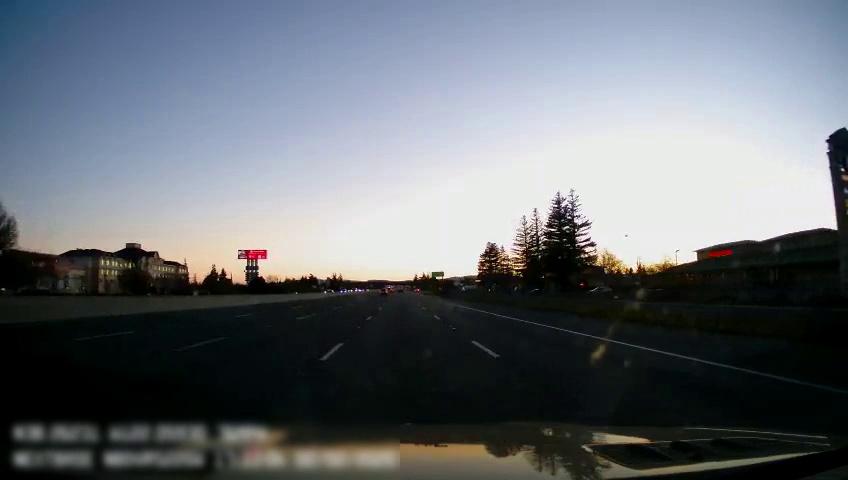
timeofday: Day
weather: Sunny
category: Drivable Space
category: Vehicles | Car
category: Lanes | Current Lane
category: Lanes | Alternate Lane
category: Lanes | Alternate Lane
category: Lanes | Current Lane
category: Lanes | Alternate Lane
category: Lanes | Alternate Lane
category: Traffic | Signs